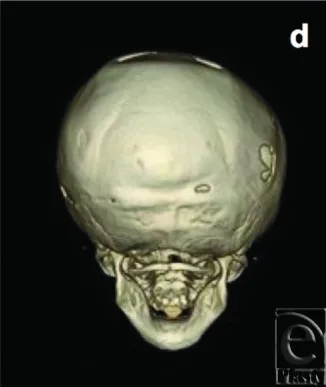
Radiographic appearance. 1 year after posterior vault distraction reveals pan-suture synostosis. Routine computed tomography demonstrated interval closure of the sagittal and lambdoid sutures.
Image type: radiology (ct)